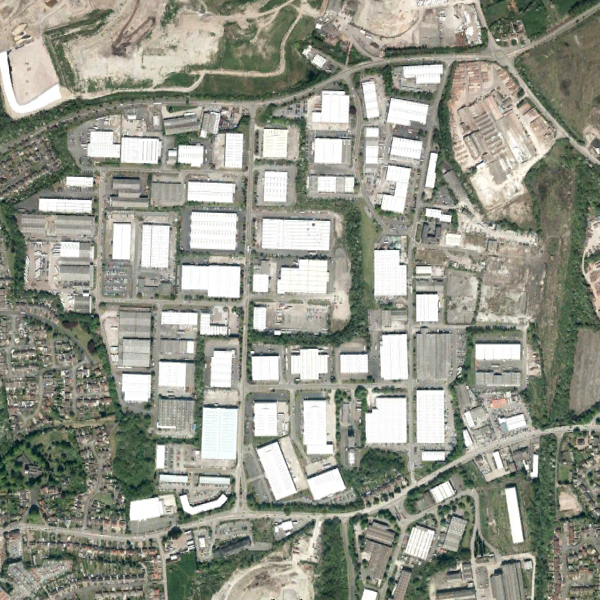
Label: Industrial